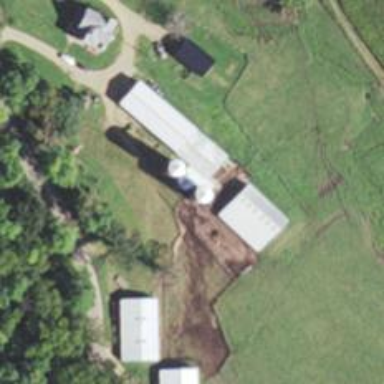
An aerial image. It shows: Silo.